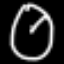
Label: clock